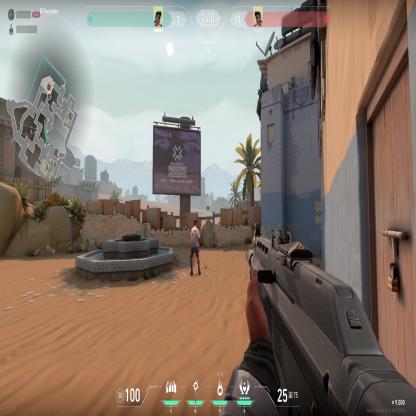
Label: enemy